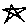
Label: star